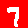
Digit: 7